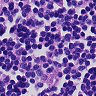
Metastatic tissue present: no